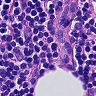
Metastatic tissue present: no